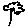
Label: flower